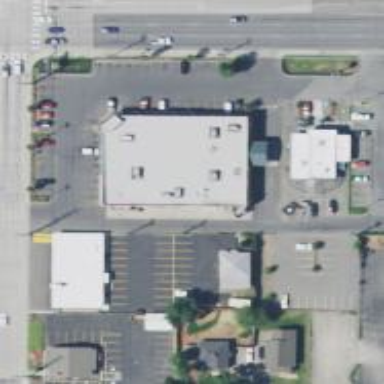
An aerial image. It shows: Pharmacy providing healthcare services.